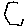
Label: hexagon